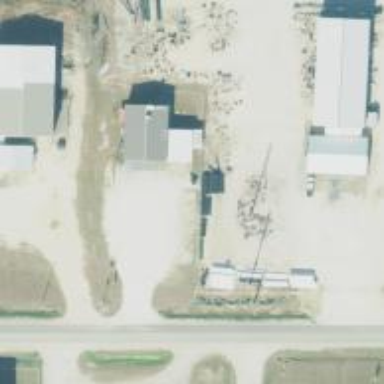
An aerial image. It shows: Power pole.